Question: I have an android application where when I click on a button (made with a Textview) I have a brief change background color (black to green) before changing of activity.
Sometimes, things go wild and the green color spread on other elements.
Green color everywhere instead of black background with bottom button which can become green on click:

Actually I am not sure at all that the green come from the button on click color. It might be another reason.
How can I get rid of this bug.?
Thank you for your help
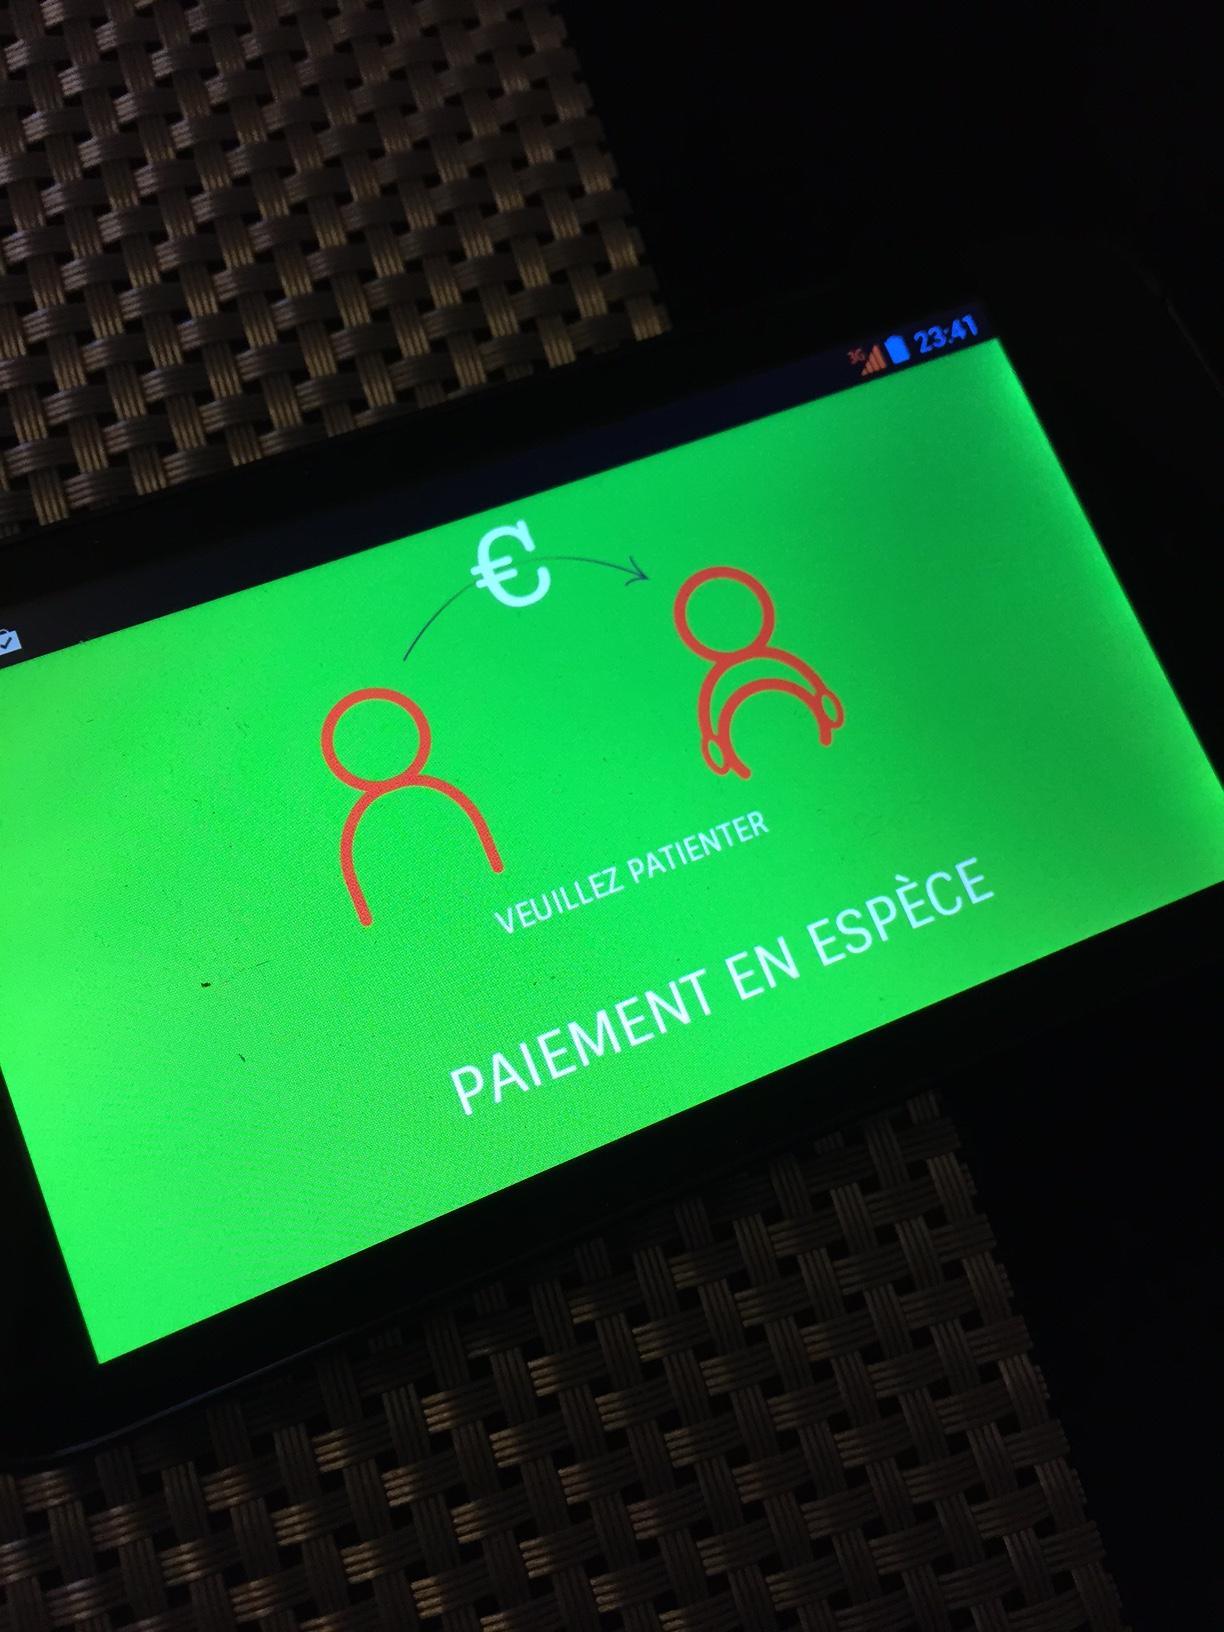
Answer: I finally forced the background color programmatically in the onCreate...